Field crop: tomato
Growth stage: 1
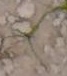
Species: cyperus